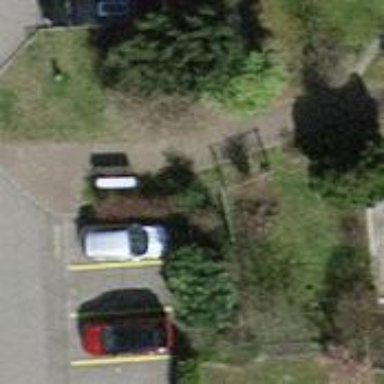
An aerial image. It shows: Hedge acting as barrier.